【题型】填空题　【知识点】平面几何　【难度】medium
如图，直径$AB = 4$的半圆，$D$为圆心，点$C$在半圆弧上，$\angle ADC = \dfrac{\pi}{4}$，线段$AC$上有动点$P$，则$\overrightarrow{DP} \cdot \overrightarrow{BA}$的最小值为\underline{\quad\quad\quad\quad}。

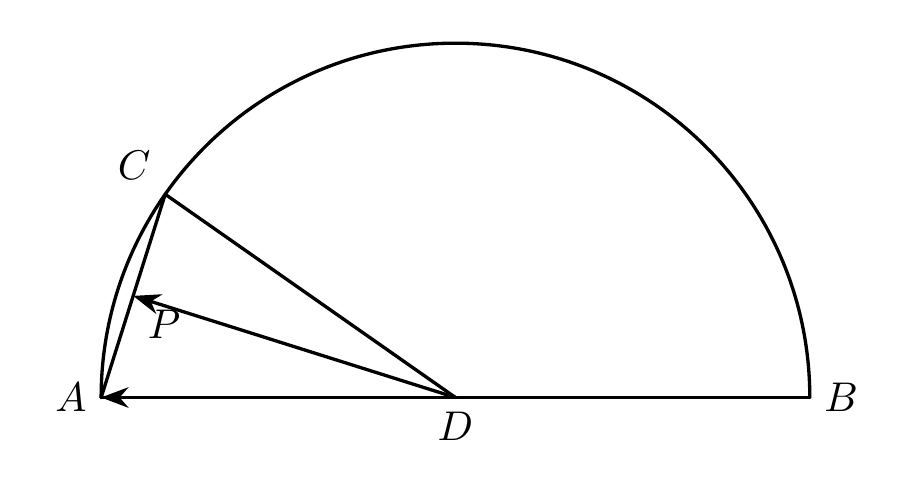
【解答】
【答案】$\boldsymbol{4\sqrt{2}}$

【分析】先分别过$C$、$P$作$CG \perp BA$、$PE \perp BA$交$BA$于点$G$和$E$，求出$|DG|$，设$ \overrightarrow{BA},\overrightarrow{DP} = \theta$，接着根据数量积定义以及题中所给条件求得$\overrightarrow{DP} \cdot \overrightarrow{BA} = 4|DE|$，从而求出$|DE|$即可得解。

【详解】分别过$C$、$P$作$CG \perp BA$交$BA$于点$G$，作$PE \perp BA$交$BA$于点$E$，\\
则$|DG| = |CD|\cos\dfrac{\pi}{4} = 2 \times \dfrac{\sqrt{2}}{2} = \sqrt{2}$。

设$ \overrightarrow{BA},\overrightarrow{DP}  = \theta$，则$\overrightarrow{DP} \cdot \overrightarrow{BA} = |\overrightarrow{DP}||\overrightarrow{BA}|\cos\theta = 4|\overrightarrow{DP}|\cos\theta = 4|DE|$。

由题可知$|DG| \leq |DE| \leq |DA|$，即$\sqrt{2} \leq |DE| \leq 2$，\\
所以$4\sqrt{2} \leq \overrightarrow{DP} \cdot \overrightarrow{BA} \leq 8$，故$\overrightarrow{DP} \cdot \overrightarrow{BA}$的最小值为$4\sqrt{2}$。

故答案为：$4\sqrt{2}$。
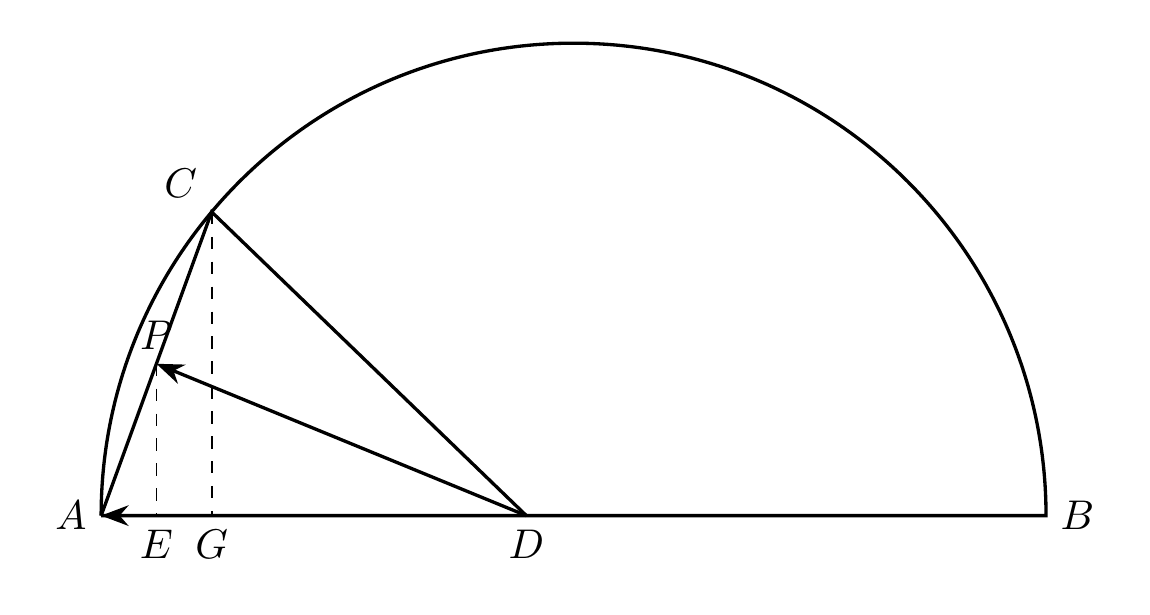